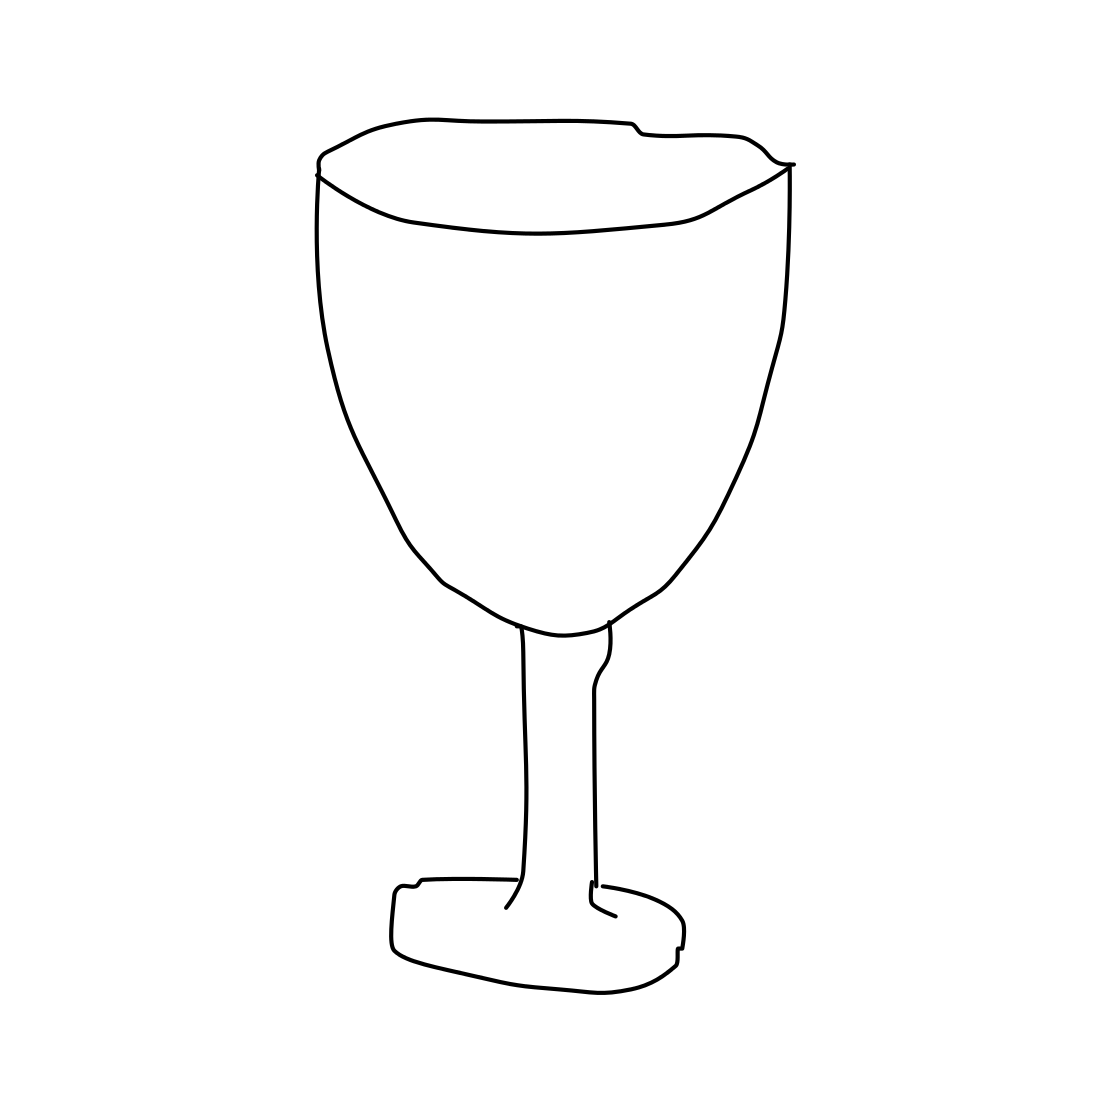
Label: wineglass